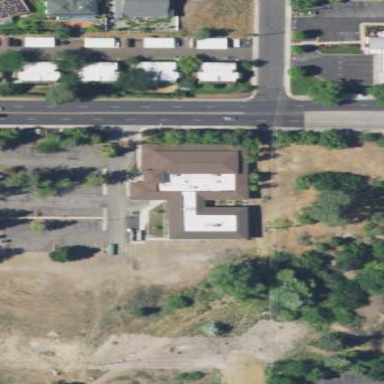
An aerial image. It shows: Clinic building providing healthcare services.